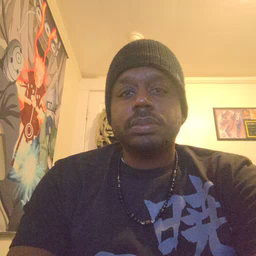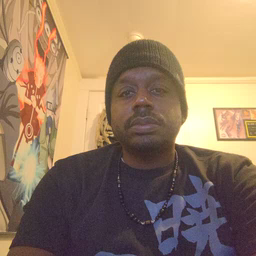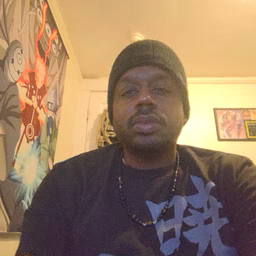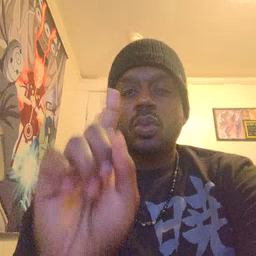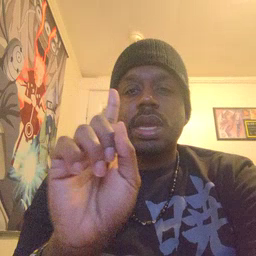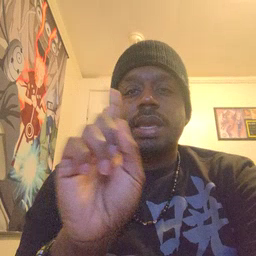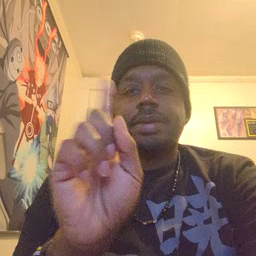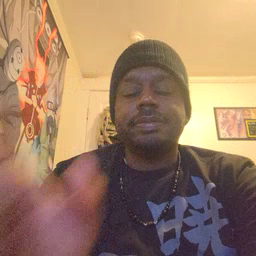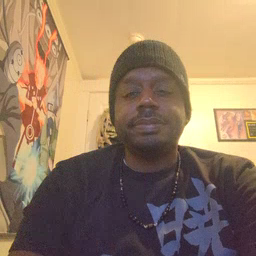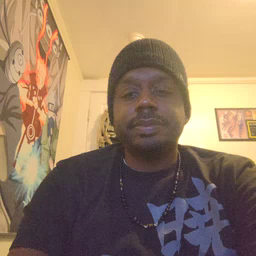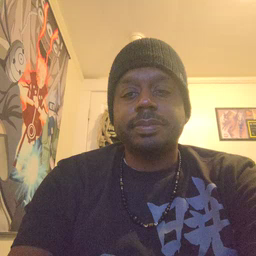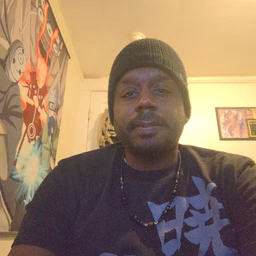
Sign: where